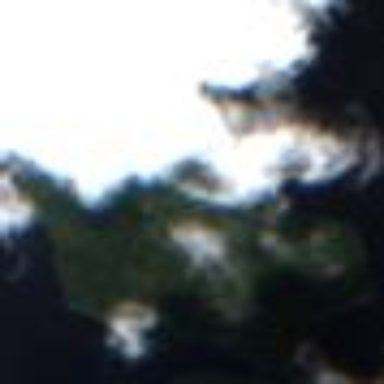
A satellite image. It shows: Island.